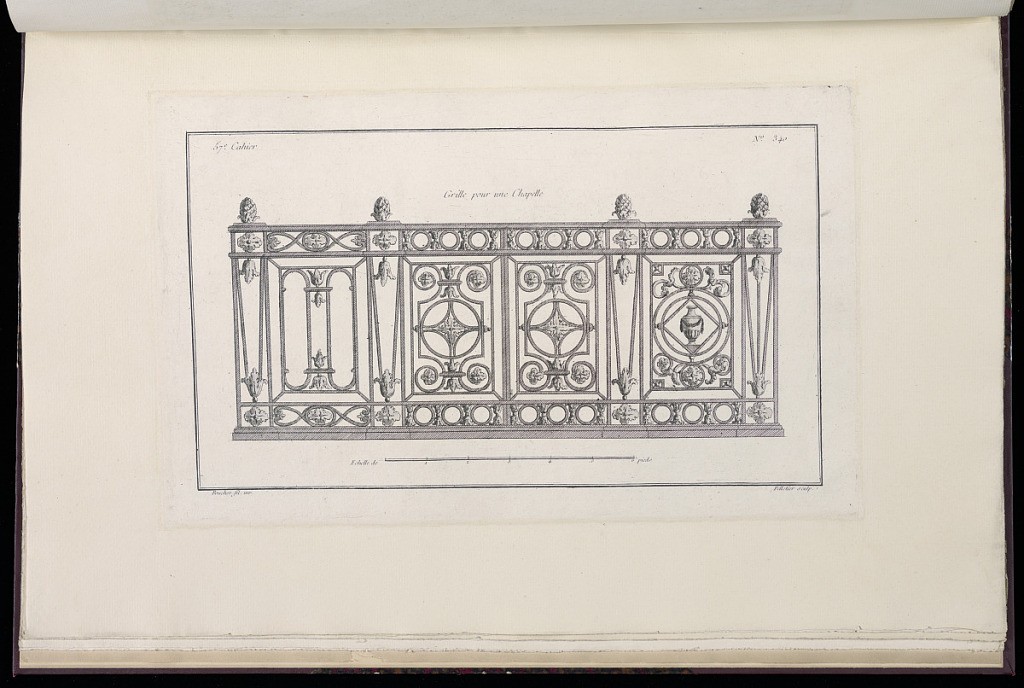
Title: Grille pour une Chapelle
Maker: Juste-François Boucher, French, 1736 – 1782
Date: ca. 1775
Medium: Engraving on off white laid paper
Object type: Print
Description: Design for an iron gate featuring ornament motifs including pinecones, rosettes, and vases. The plate is signed.